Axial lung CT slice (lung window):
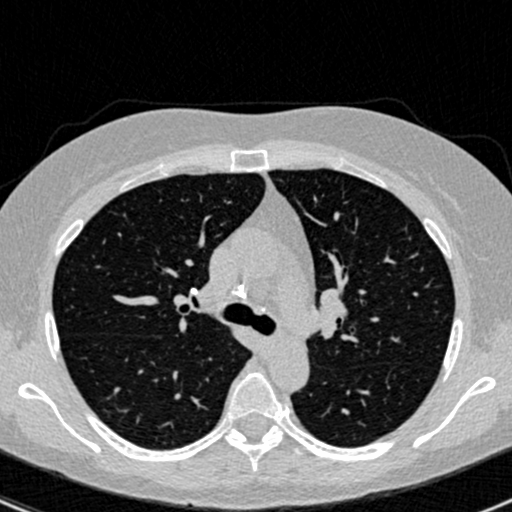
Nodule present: no